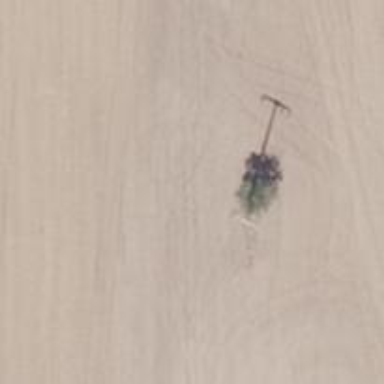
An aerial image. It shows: Power pole.